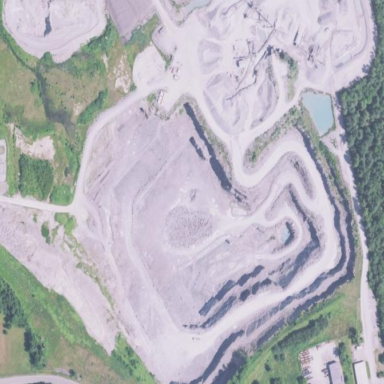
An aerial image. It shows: Quarry area.